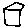
Label: square